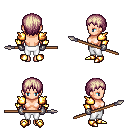
a pixel art fantasy rpg character, female body template, human, light skin, gold arm armor, white pants, white blonde plain hairstyle, metal gloves, gold boots, spear, four views (front, back, left, right), 2x2 character sprite sheet, small pixel art, hard edges, no anti-aliasing